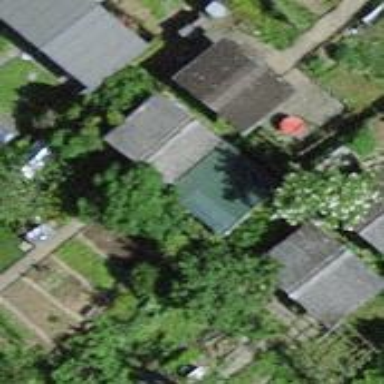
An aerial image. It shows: Allotment house.